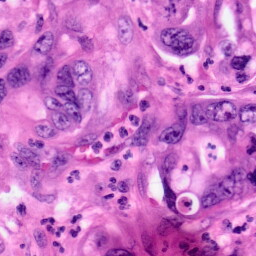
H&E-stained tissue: Pancreatic